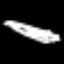
Label: pencil